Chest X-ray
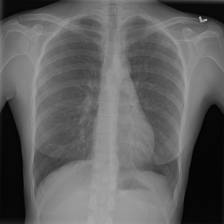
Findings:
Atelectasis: negative
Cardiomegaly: negative
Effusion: negative
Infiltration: negative
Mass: negative
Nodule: negative
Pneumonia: negative
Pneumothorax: negative
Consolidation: negative
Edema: negative
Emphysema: negative
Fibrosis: negative
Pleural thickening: negative
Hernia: negative